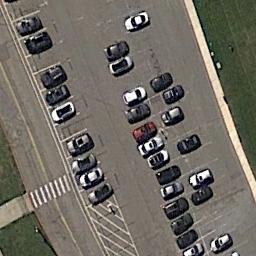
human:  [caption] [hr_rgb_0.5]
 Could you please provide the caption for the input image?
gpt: The parking lot is full of cars next to the grass .

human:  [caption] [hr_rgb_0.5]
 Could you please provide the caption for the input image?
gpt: The parking lot has some cars arranged neatly in lines .

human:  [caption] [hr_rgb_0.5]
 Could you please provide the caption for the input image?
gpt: Six rows of cars were parked in the parking lot .

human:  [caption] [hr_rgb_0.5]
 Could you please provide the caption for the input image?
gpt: There are numerous different colors and styles of cars in the parking lot .